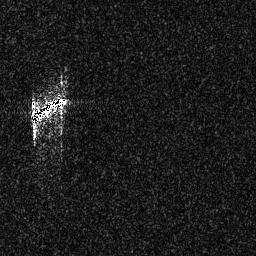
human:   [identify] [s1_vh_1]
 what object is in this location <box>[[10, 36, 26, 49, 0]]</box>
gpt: <ref>1 medium ship at the left</ref>